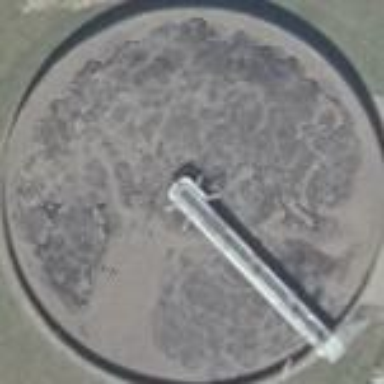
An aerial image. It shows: Image of wastewater.